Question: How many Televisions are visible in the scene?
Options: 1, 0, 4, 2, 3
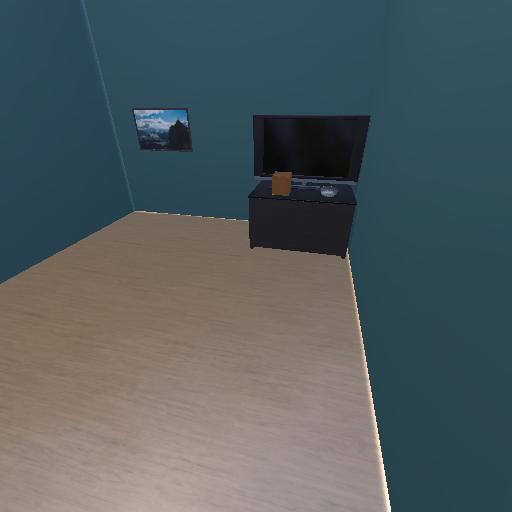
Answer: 1